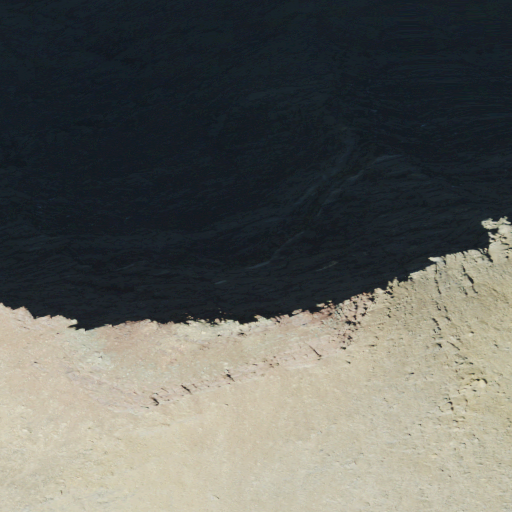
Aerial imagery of mountain in Montana named Mount Siyeh containing barren land, evergreen forest, open water, snow, and grassland